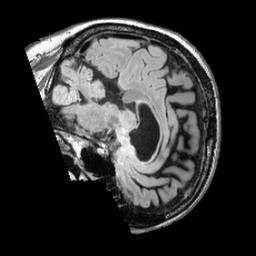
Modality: FLAIR
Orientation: sagittal
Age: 64
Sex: male
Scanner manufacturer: siemens
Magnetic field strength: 3 T
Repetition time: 5 s
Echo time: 0.387 s